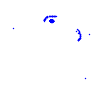
Particle: pion